Aerial crown-view tile of a tropical tree (Barro Colorado Island, Panama), acquired 20250715:
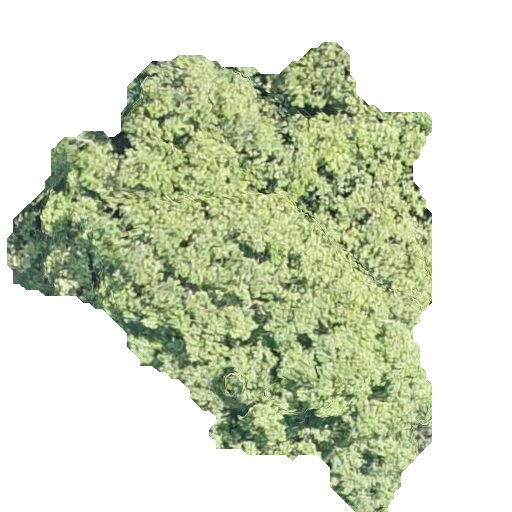
Species: Luehea seemannii
GBIF accepted scientific name: Luehea seemannii
Crown area: 187.55 m²